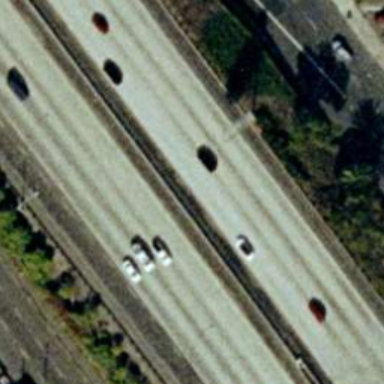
There are two straight freeways closed to each other .